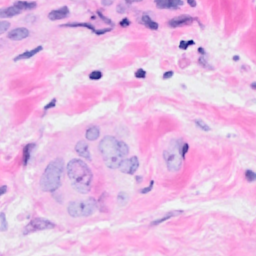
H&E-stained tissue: Breast